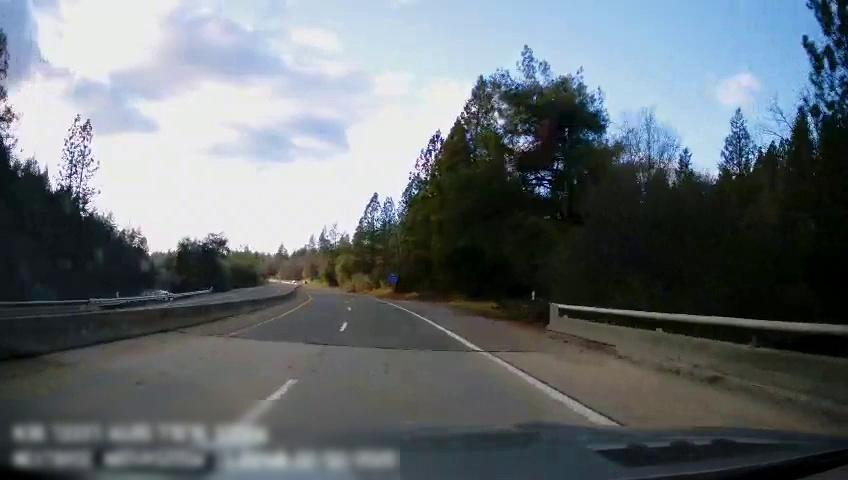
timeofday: Day
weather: Sunny
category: Drivable Space
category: Drivable Space
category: Lanes | Opposite Lane
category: Lanes | Alternate Lane
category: Lanes | Current Lane
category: Lanes | Alternate Lane
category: Traffic | Signs